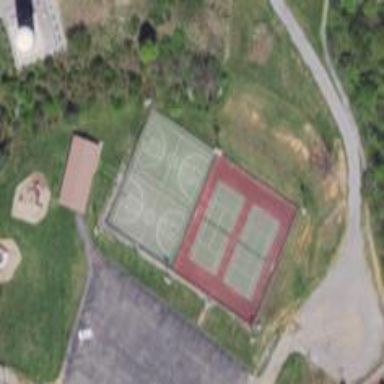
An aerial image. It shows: Tennis court on pitch designated for leisure land.